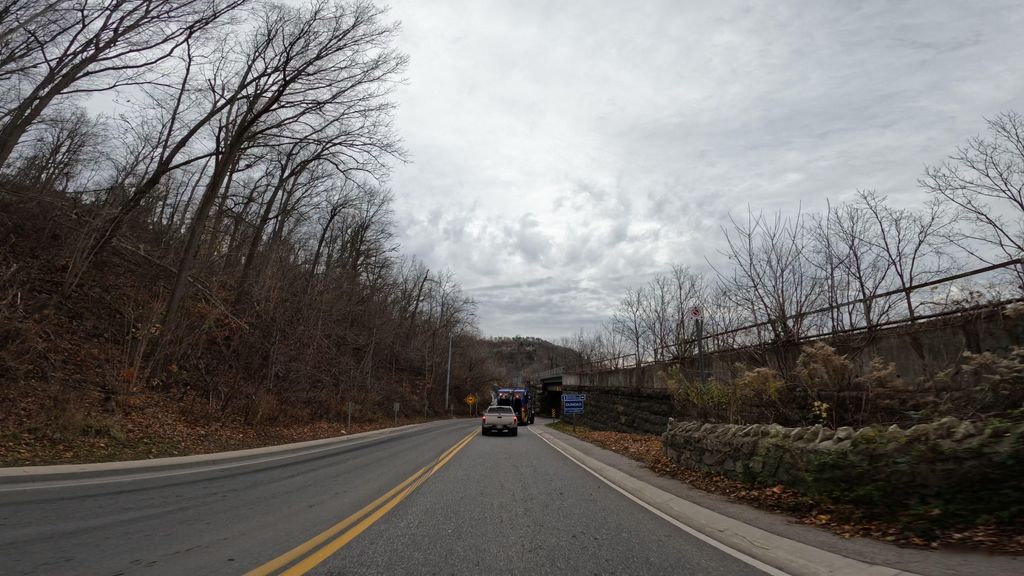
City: hamilton